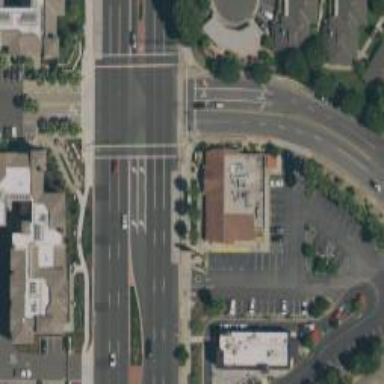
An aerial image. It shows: Footway with crossing lines.